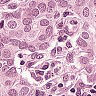
Metastatic tissue present: yes